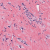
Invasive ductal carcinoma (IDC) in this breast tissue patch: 0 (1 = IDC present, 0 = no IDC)